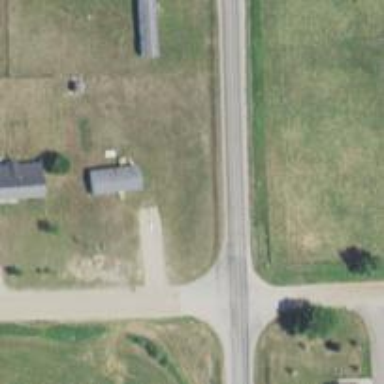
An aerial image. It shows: Tertiary road.